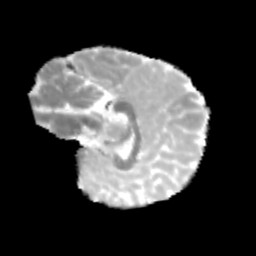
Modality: MD
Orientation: sagittal
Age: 11
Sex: male
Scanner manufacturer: siemens
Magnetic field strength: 3 T
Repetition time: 3.8 s
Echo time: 0.07 s